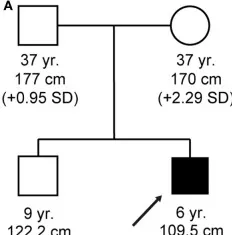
(A) Family tree.
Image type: pathology (masson_trichrome)